Question: Is it possible to display pie chart data labels outside the pie in the Microsoft .Net chart control, just like SSRS pie chart's series 'CustomAttributes.PieLabelStyle=Outside' does?
I tried to use the below properties to no avail:

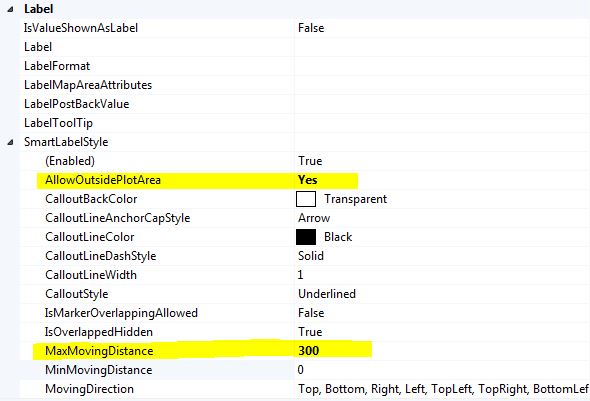
Answer: Sure it is in .NET you need to set
'''
Chart1.Series["Series1"]["PieLabelStyle"] = "outside"
'''
Hope this answer your question.
Regards,
Ramzy!